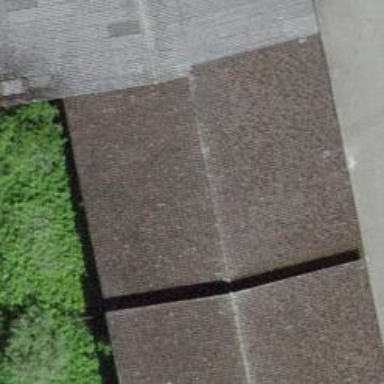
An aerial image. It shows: Building with gabled roof.